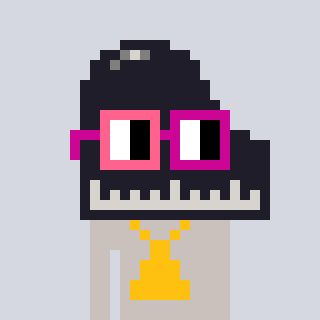
a pixel art character with square pink and red glasses, a piano-shaped head and a foggrey-colored body on a cool background